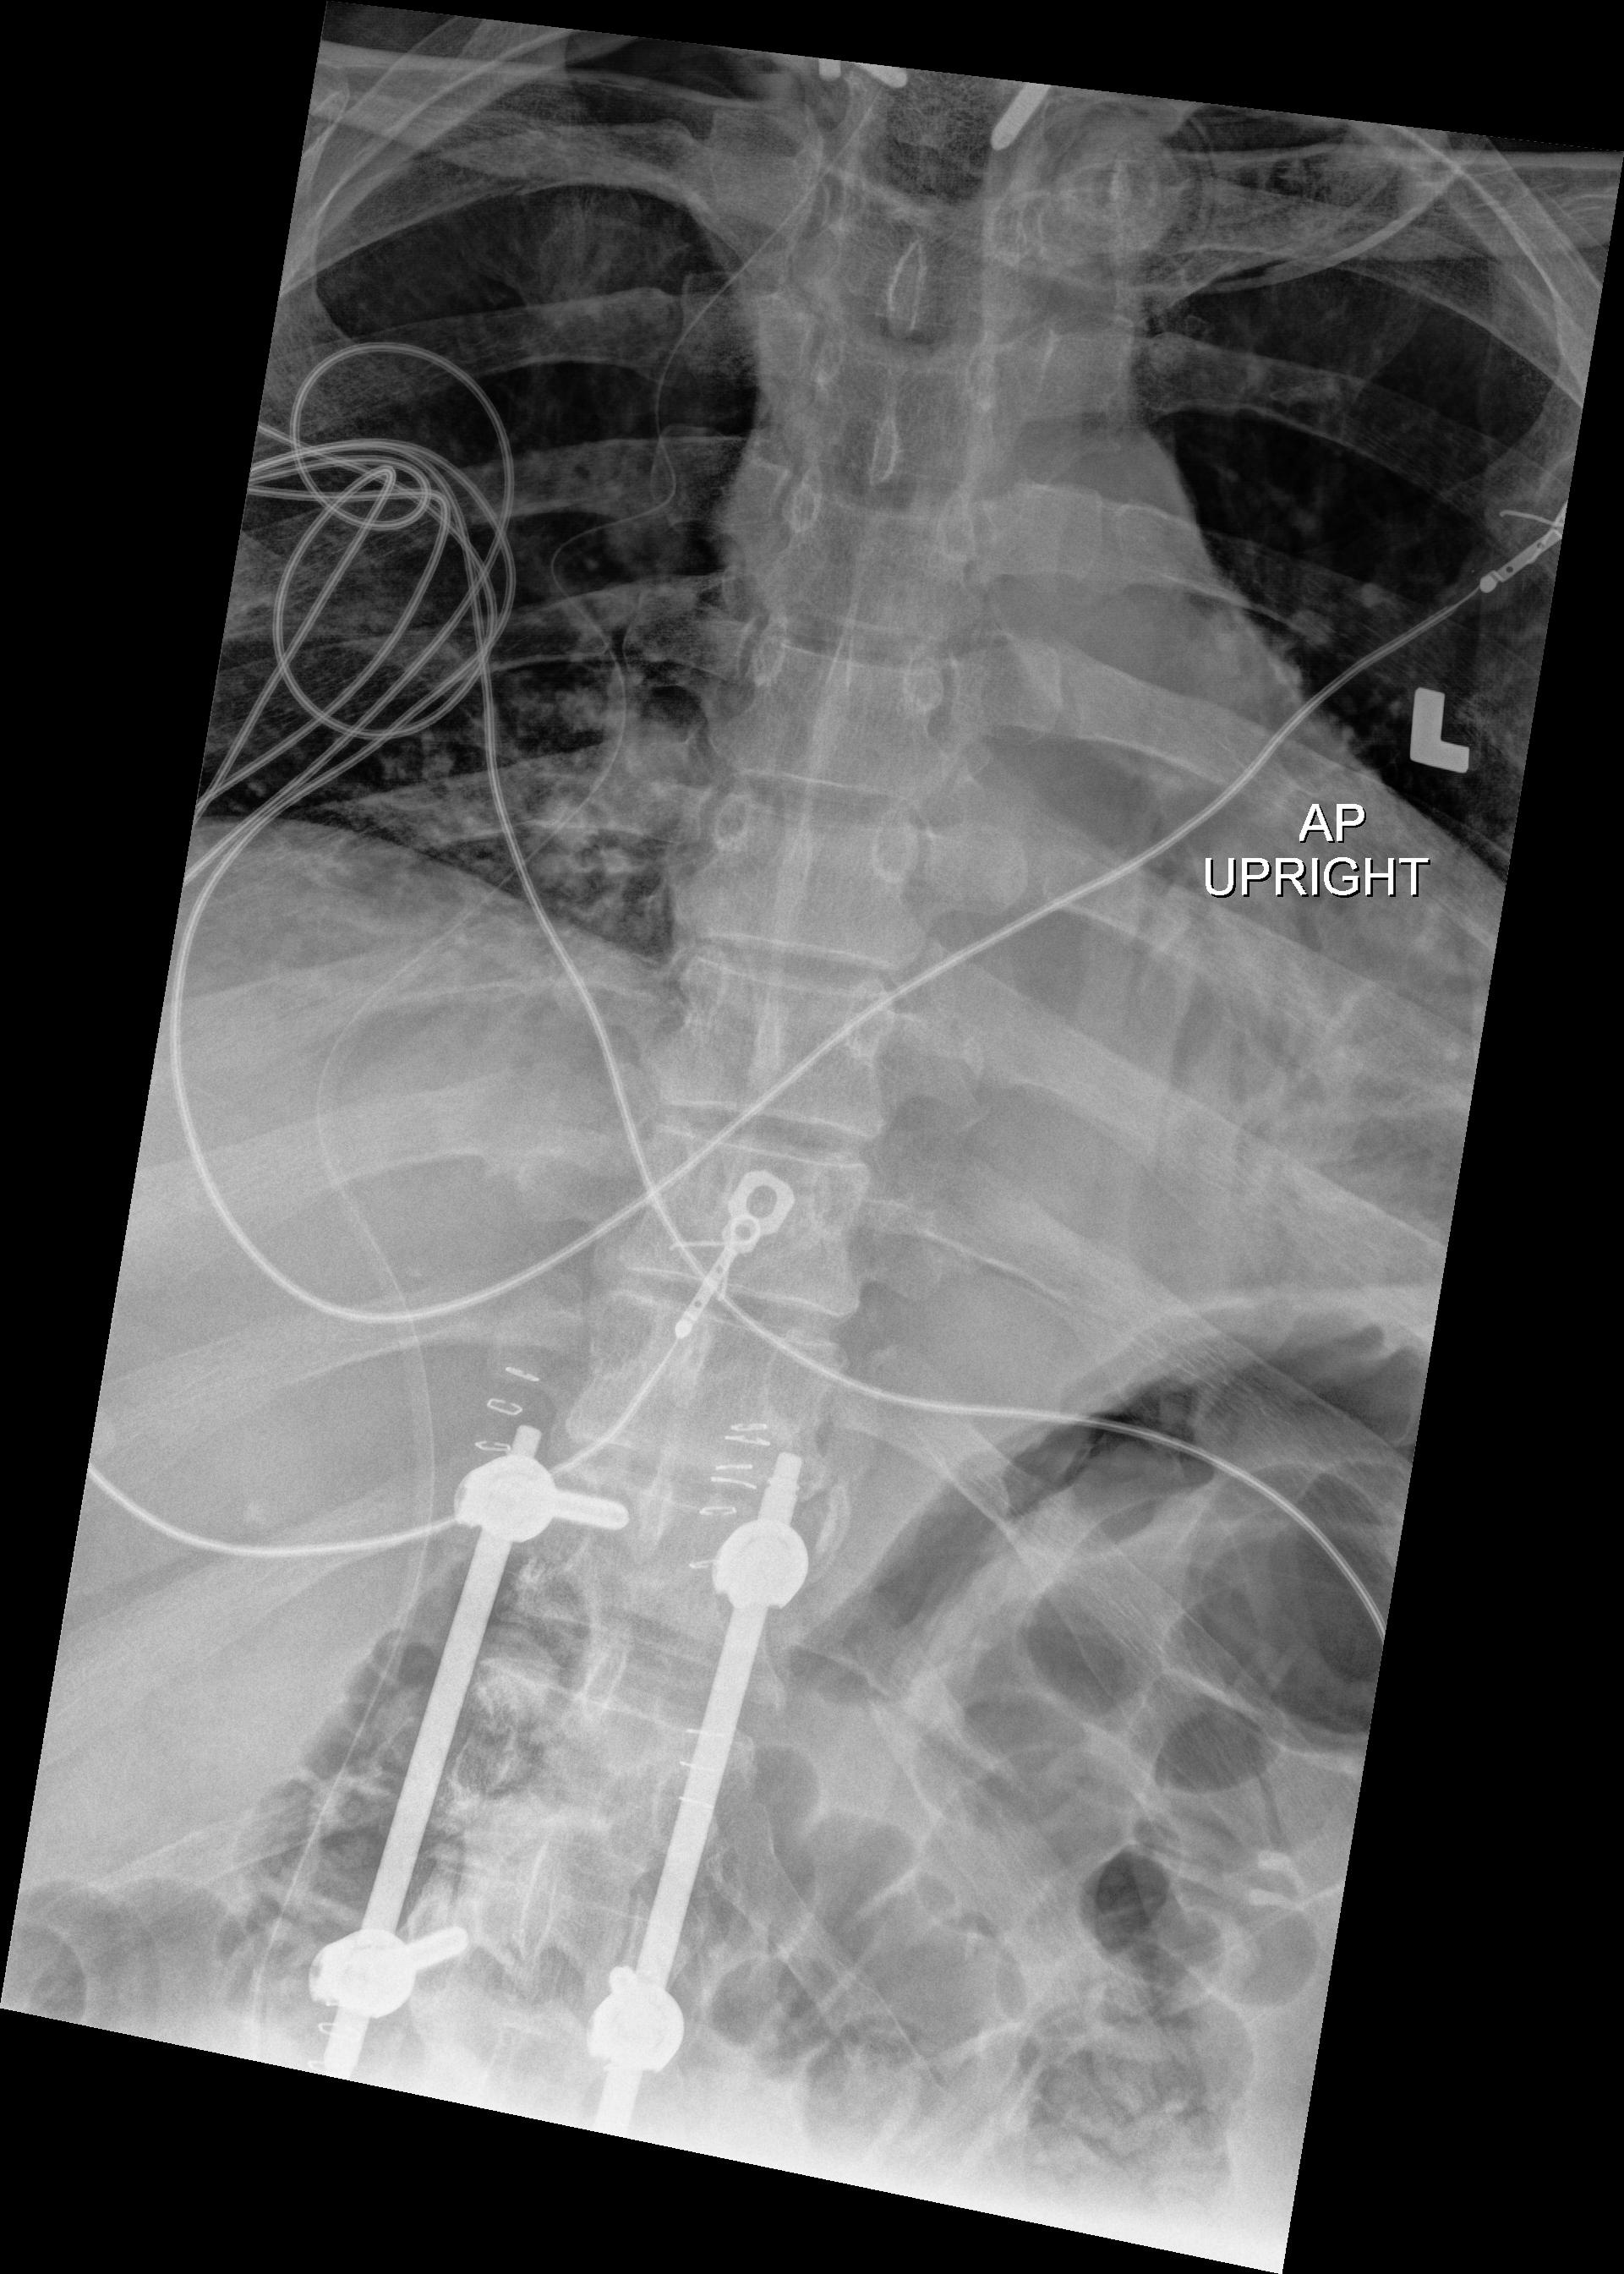
View: AP
Implant manufacturer: Styker everest (K2M)